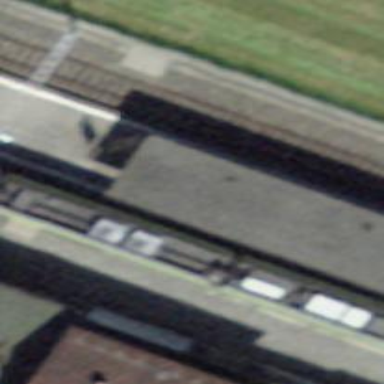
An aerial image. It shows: View of roof of building.